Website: macys
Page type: receipt
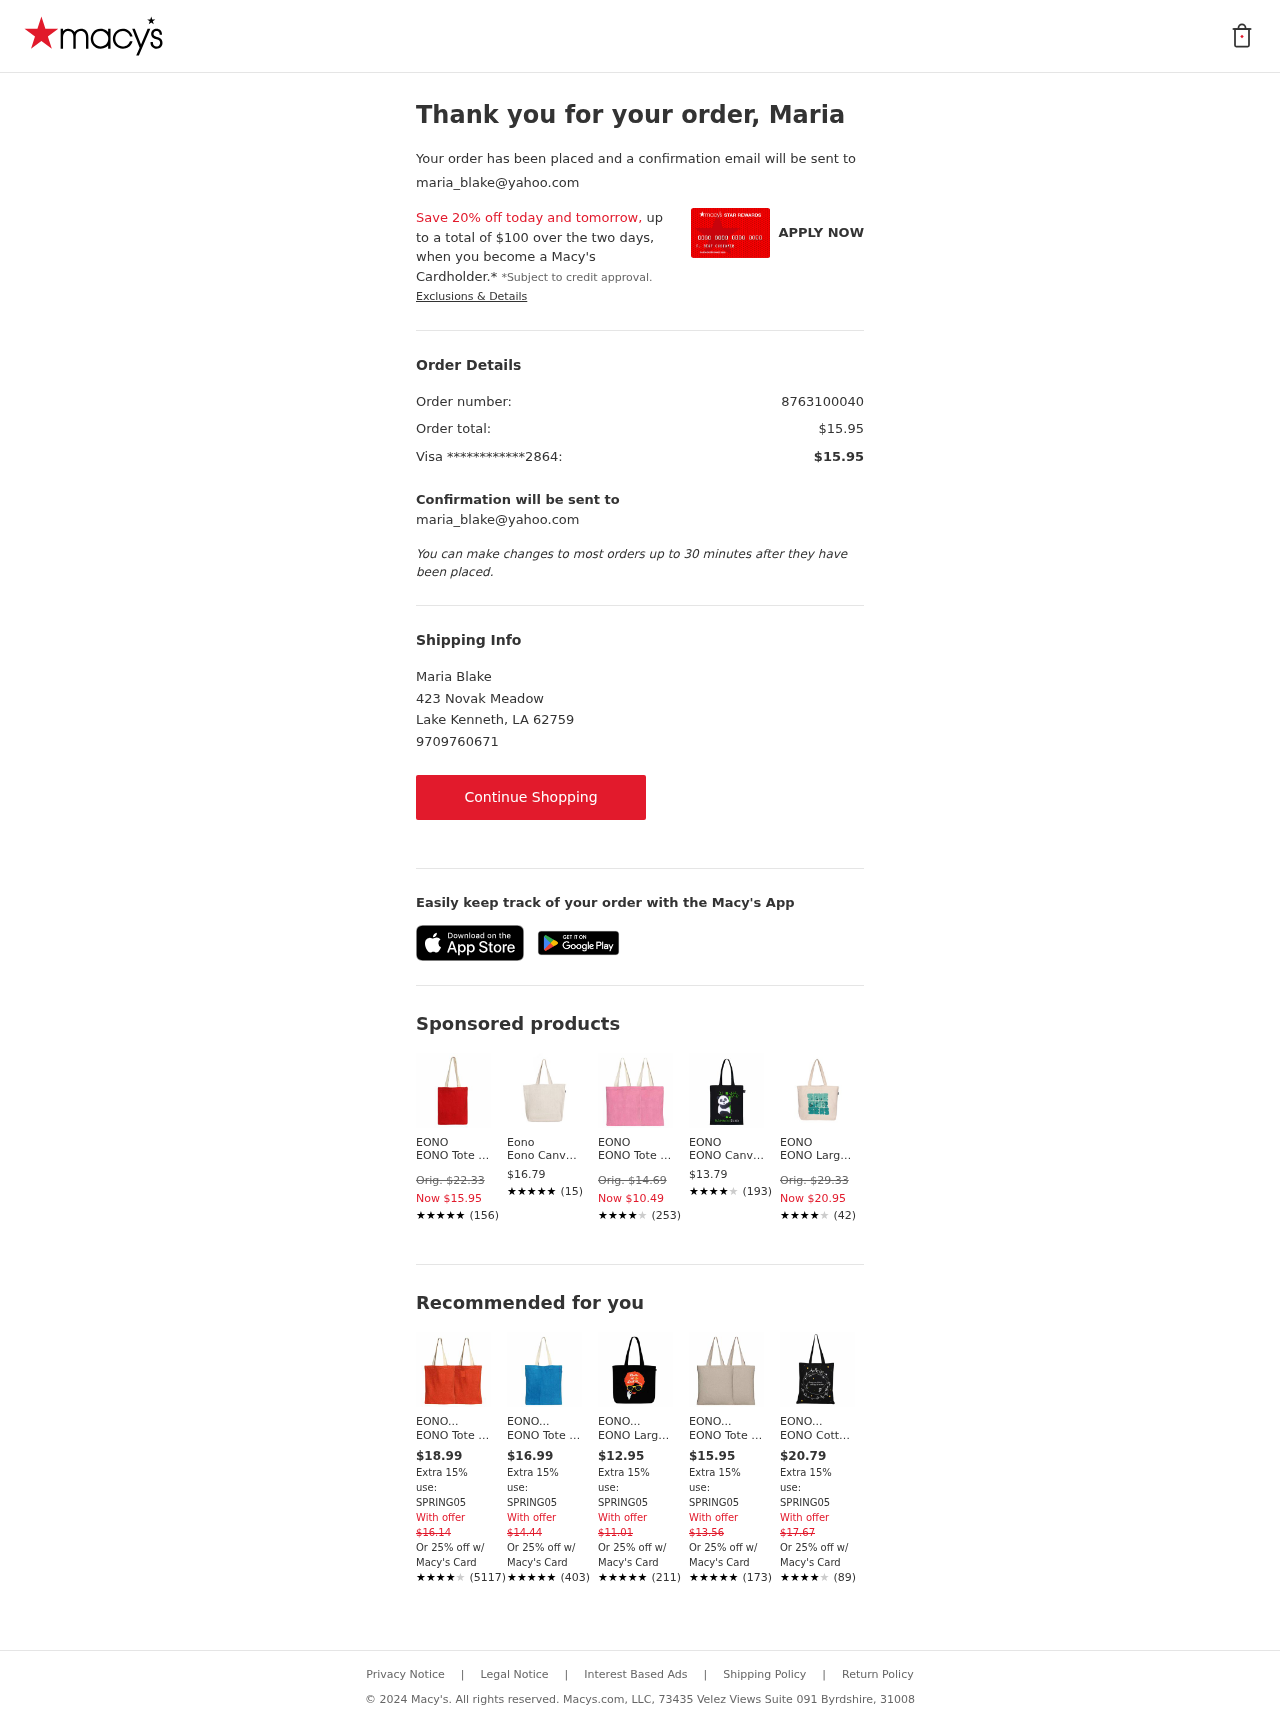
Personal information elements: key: PII_CARD_LAST4
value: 2864
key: PII_CARD_TYPE
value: Visa
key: PII_EMAIL
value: maria_blake@yahoo.com
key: PII_FIRSTNAME
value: Maria
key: PII_FULLNAME
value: Maria Blake
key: PII_PHONE
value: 9709760671
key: PII_PROMO_CODE
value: SPRING05
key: PII_STREET
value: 423 Novak Meadow
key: PII_EMAIL2
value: maria_blake@yahoo.com
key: PII_CITY_STATE_ZIP
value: Lake Kenneth, LA 62759
Product elements: key: PRODUCT10_BRAND
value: EONO
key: PRODUCT10_NAME
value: EONO Cotton Canvas Tote Bag Reusable Shopping Bag | Grocery Shoulder Bags | Eco-Friendly Gifts for W
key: PRODUCT10_NUM_RATINGS
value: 89
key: PRODUCT10_PRICE
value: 20.79
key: PRODUCT10_RATING
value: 3.6
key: PRODUCT1_BRAND
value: EONO
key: PRODUCT1_NAME
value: EONO Tote Bags Reusable Shopping Bag Eco-Friendly Recycled Cotton Fabric Handbag Grocery Shoulder Pl
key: PRODUCT1_NUM_RATINGS
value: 156
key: PRODUCT1_PRICE
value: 15.95
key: PRODUCT1_RATING
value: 4.6
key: PRODUCT2_BRAND
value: Eono
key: PRODUCT2_NAME
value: Eono Canvas Large Shopping Bag Reusable Shopping Bag Environmentally Friendly Grocery Shoulder Jute
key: PRODUCT2_NUM_RATINGS
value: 15
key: PRODUCT2_PRICE
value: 16.79
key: PRODUCT2_RATING
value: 4.6
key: PRODUCT3_BRAND
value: EONO
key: PRODUCT3_NAME
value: EONO Tote Bags Reusable Shopping Bag Eco-Friendly Recycled Cotton Fabric Handbag Grocery Shoulder Pl
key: PRODUCT3_NUM_RATINGS
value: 253
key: PRODUCT3_PRICE
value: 10.49
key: PRODUCT3_RATING
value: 4.1
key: PRODUCT4_BRAND
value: EONO
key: PRODUCT4_NAME
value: EONO Canvas Tote Bag Reusable Shopping Bag Eco-Friendly Grocery Shoulder Cotton Bags for Women, Men,
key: PRODUCT4_NUM_RATINGS
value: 193
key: PRODUCT4_PRICE
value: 13.79
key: PRODUCT4_RATING
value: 4.4
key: PRODUCT5_BRAND
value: EONO
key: PRODUCT5_NAME
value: EONO Large Canvas Tote Bag Cotton Grocery Bags Reusable Eco-Friendly Shopping Bag for Women with Zip
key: PRODUCT5_NUM_RATINGS
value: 42
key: PRODUCT5_PRICE
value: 20.95
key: PRODUCT5_RATING
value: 4.2
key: PRODUCT6_BRAND
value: EONO
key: PRODUCT6_NAME
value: EONO Tote Bags Reusable Shopping Bag Eco-Friendly Recycled Cotton Fabric Handbag Grocery Shoulder Pl
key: PRODUCT6_NUM_RATINGS
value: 5117
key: PRODUCT6_PRICE
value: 18.99
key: PRODUCT6_RATING
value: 3.5
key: PRODUCT7_BRAND
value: EONO
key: PRODUCT7_NAME
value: EONO Tote Bags Reusable Shopping Bag Eco-Friendly Recycled Cotton Fabric Handbag Grocery Shoulder Pl
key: PRODUCT7_NUM_RATINGS
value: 403
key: PRODUCT7_PRICE
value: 16.99
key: PRODUCT7_RATING
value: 4.5
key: PRODUCT8_BRAND
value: EONO
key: PRODUCT8_NAME
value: EONO Large Canvas Tote Bag Cotton Grocery Bags Reusable Eco-Friendly Shopping Bag for women - Printe
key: PRODUCT8_NUM_RATINGS
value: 211
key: PRODUCT8_PRICE
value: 12.95
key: PRODUCT8_RATING
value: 4.5
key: PRODUCT9_BRAND
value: EONO
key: PRODUCT9_NAME
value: EONO Tote Bags Reusable Shopping Bag Eco-Friendly Recycled Cotton Fabric Handbag Grocery Shoulder Pl
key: PRODUCT9_NUM_RATINGS
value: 173
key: PRODUCT9_PRICE
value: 15.95
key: PRODUCT9_RATING
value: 4.6
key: PRODUCT1_ORIGINAL_PRICE
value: Orig. $22.33
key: PRODUCT3_ORIGINAL_PRICE
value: Orig. $14.69
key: PRODUCT5_ORIGINAL_PRICE
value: Orig. $29.33
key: PRODUCT6_OFFER_PRICE
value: $16.14
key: PRODUCT7_OFFER_PRICE
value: $14.44
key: PRODUCT8_OFFER_PRICE
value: $11.01
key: PRODUCT9_OFFER_PRICE
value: $13.56
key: PRODUCT10_OFFER_PRICE
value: $17.67
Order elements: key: ORDER_ID
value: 8763100040
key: ORDER_TOTAL
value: $15.95